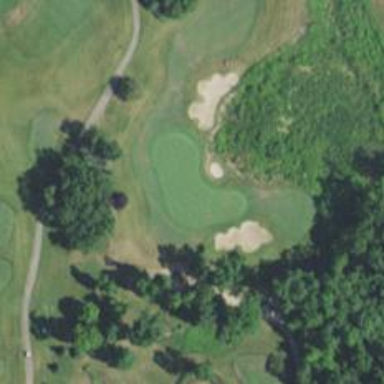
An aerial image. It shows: View of golf hole.